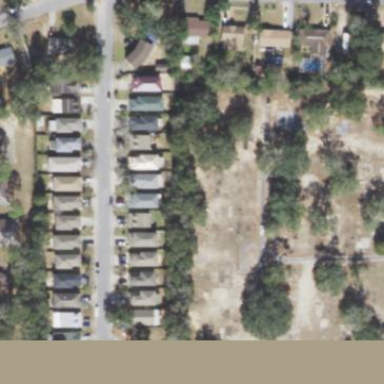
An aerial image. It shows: Residential area composed of single-family homes.